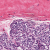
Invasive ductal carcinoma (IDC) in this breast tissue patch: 0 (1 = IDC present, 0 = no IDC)